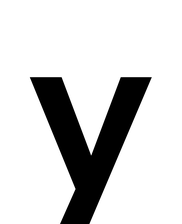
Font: InstrumentSans_SemiBold